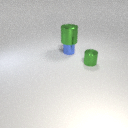
small blue metal cylinder below large green metal cylinder